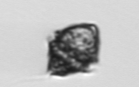
Label: Kryptoperidinium_triquetrum